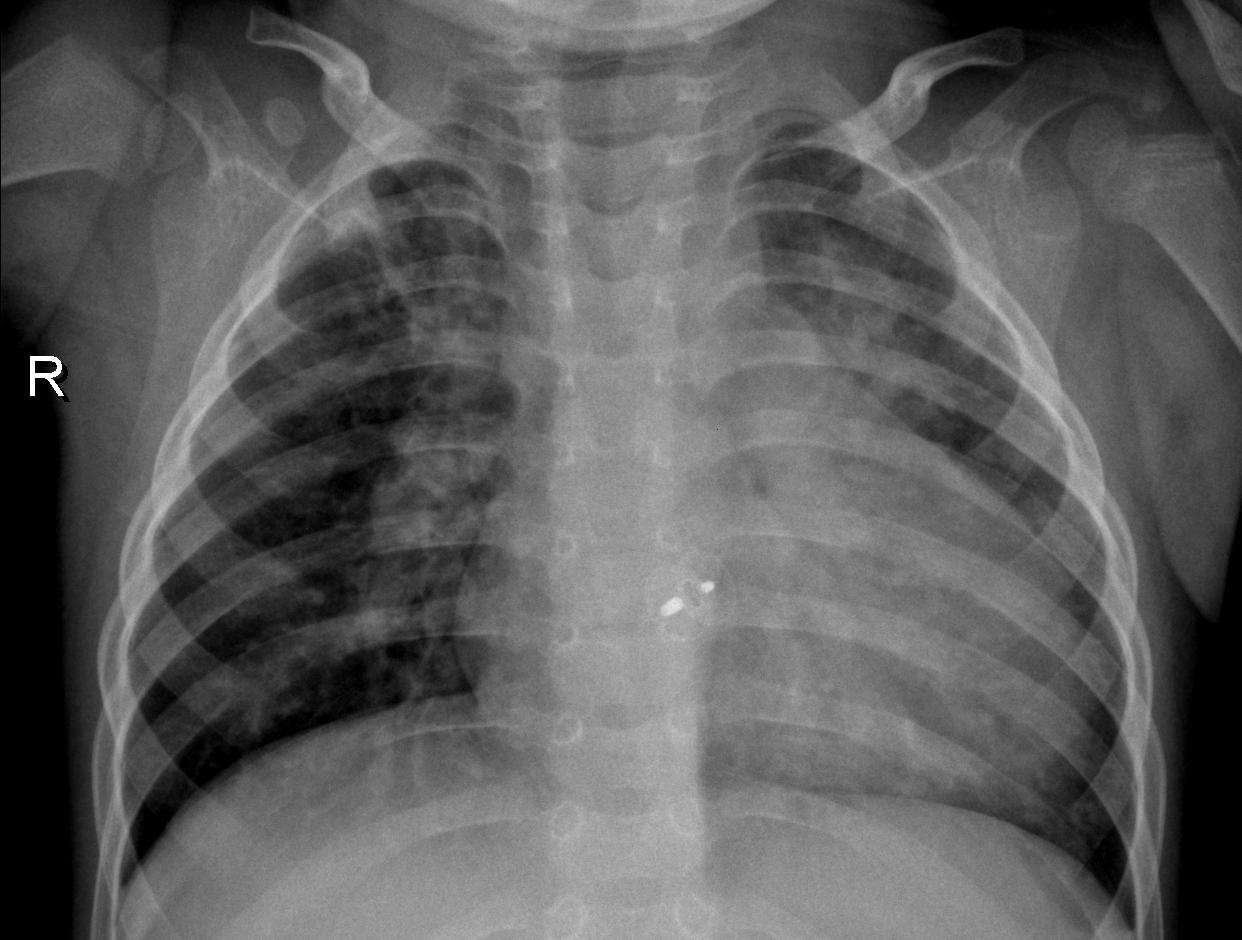
Diagnosis: PNEUMONIA